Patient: sex M, age 48
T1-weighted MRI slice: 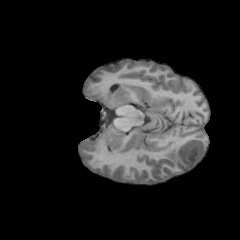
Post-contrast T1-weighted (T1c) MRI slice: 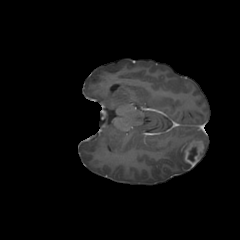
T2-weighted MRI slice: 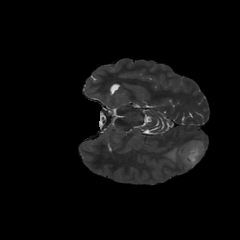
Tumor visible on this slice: yes
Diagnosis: Glioblastoma, IDH-wildtype
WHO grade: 4